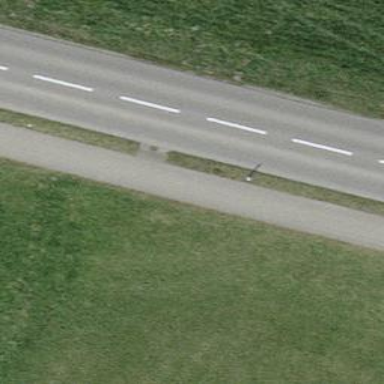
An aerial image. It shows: Grass track with grade4 surface.